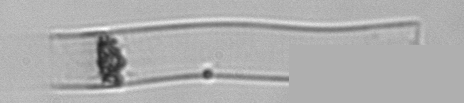
Label: Dactyliosolen_blavyanus